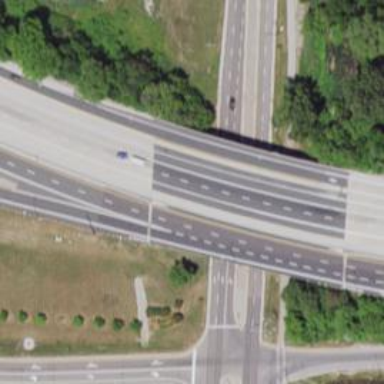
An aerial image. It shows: Motorway bridge with asphalt surface.